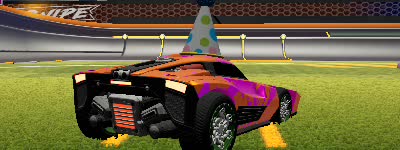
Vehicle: breakout